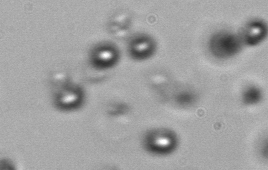
Label: Phaeocystis